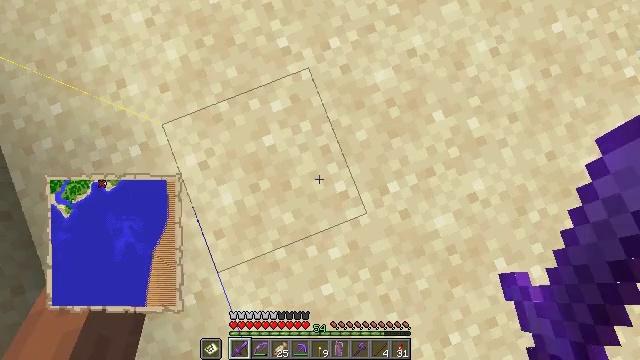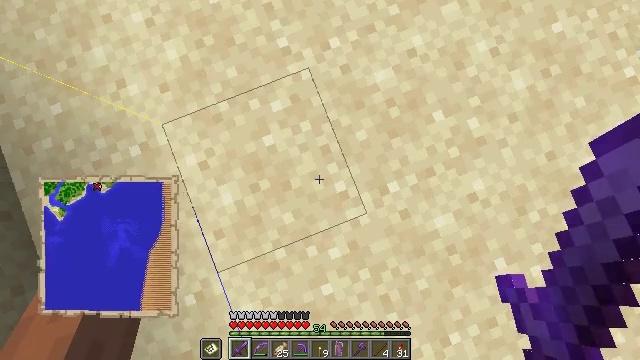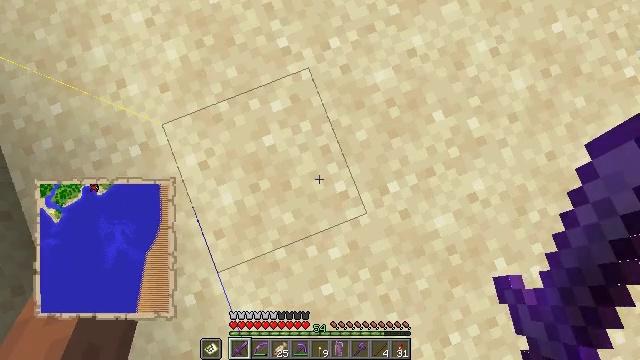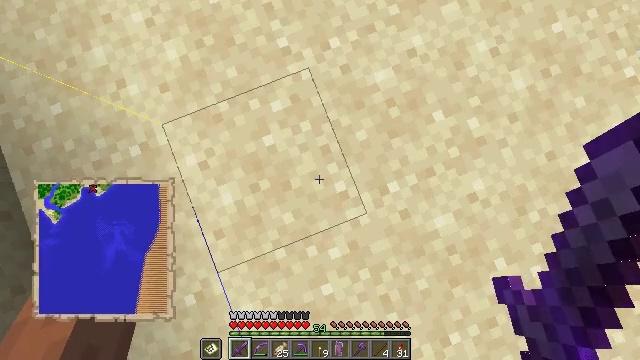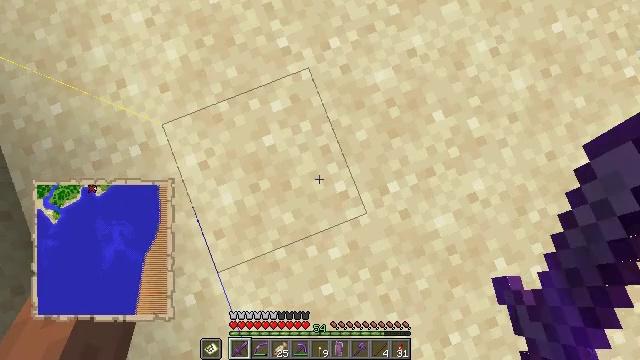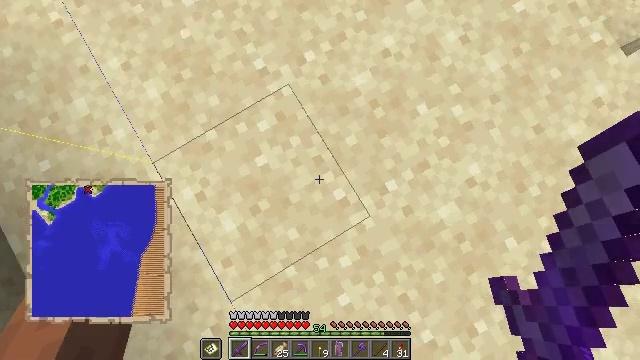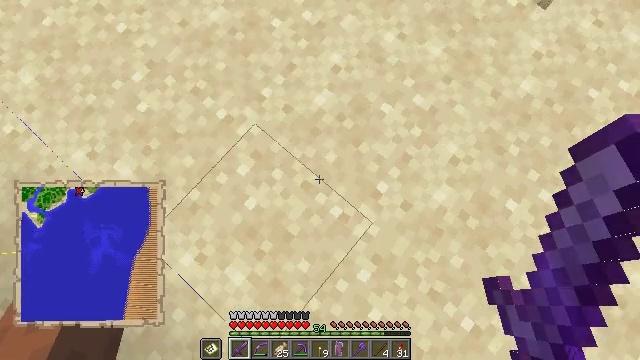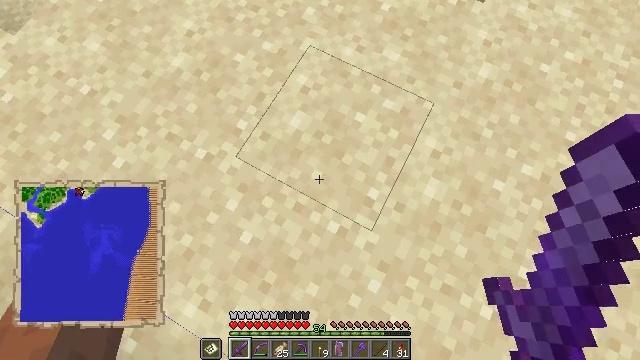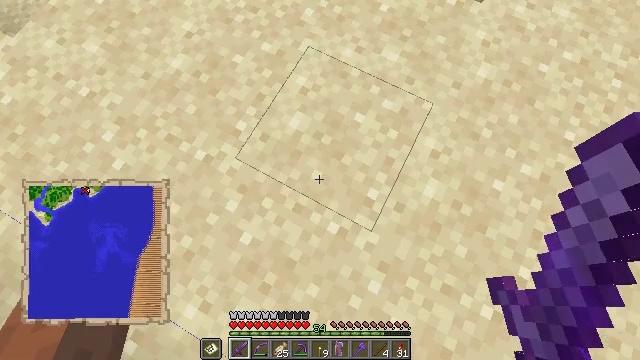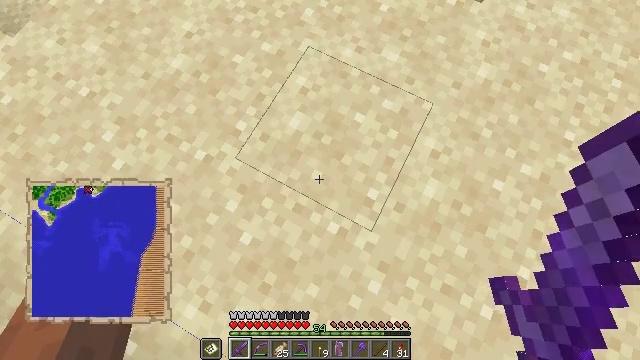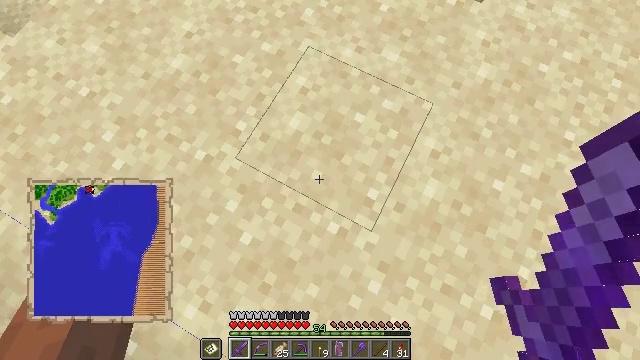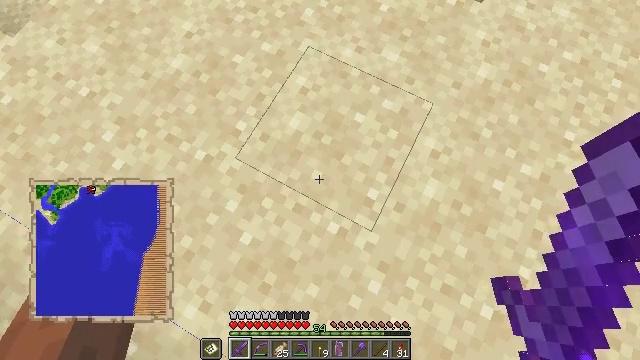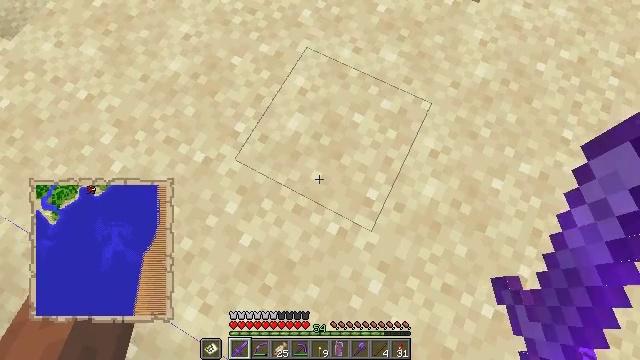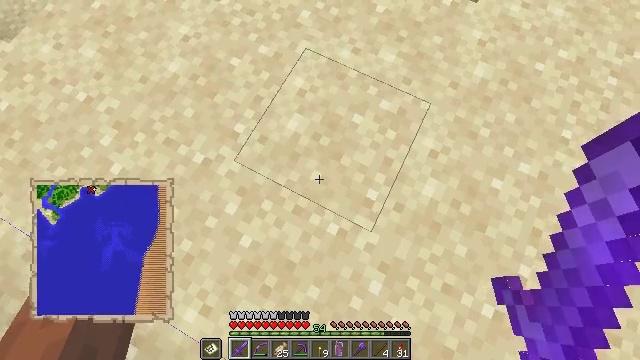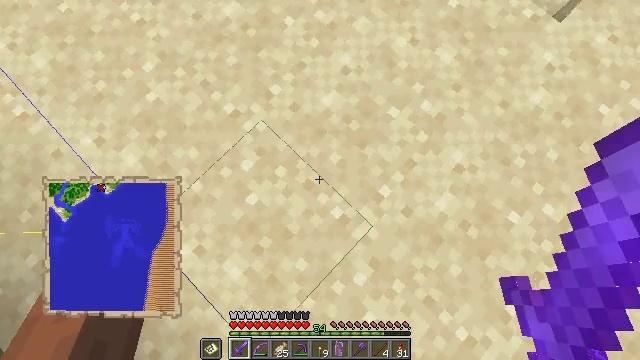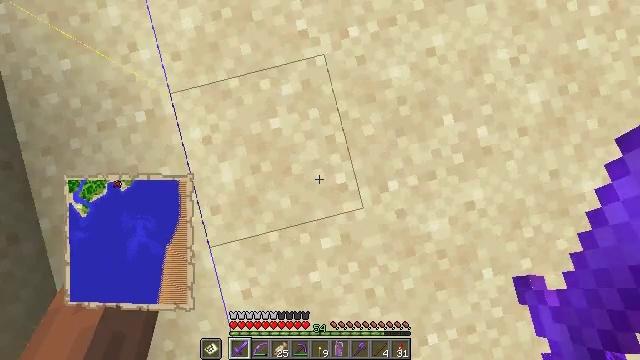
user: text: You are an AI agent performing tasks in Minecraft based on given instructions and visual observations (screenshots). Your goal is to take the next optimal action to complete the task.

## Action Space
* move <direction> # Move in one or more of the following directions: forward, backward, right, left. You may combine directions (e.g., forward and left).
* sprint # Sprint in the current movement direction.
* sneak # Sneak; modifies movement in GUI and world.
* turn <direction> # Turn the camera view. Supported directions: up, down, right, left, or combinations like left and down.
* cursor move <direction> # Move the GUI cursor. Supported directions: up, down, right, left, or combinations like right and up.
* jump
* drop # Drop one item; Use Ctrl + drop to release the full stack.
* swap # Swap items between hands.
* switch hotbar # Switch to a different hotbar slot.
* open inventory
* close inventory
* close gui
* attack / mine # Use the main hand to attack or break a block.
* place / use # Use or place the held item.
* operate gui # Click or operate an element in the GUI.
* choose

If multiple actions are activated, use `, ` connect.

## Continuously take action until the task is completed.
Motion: motion action
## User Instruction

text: Dig up some sand.
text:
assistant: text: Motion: no_op
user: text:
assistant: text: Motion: no_op
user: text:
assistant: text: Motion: no_op
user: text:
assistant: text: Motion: no_op
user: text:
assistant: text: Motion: turn right and up
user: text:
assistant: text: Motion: turn right and up
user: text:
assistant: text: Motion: turn right and up
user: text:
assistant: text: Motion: no_op
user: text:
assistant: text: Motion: no_op
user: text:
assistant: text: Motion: no_op
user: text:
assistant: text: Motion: no_op
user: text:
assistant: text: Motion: no_op
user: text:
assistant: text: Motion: no_op
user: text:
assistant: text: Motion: turn left and down
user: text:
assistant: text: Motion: turn left and down
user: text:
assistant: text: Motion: turn left and down
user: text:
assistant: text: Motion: turn left and up
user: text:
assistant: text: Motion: no_op
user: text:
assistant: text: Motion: no_op
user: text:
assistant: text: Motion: no_op
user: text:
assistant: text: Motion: no_op
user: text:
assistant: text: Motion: no_op
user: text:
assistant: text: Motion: no_op
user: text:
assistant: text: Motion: no_op
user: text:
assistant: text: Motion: turn right and up
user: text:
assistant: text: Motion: move left, turn right and up
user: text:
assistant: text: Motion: move left
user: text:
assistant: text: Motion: move left, turn right
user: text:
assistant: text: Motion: turn right
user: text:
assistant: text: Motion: no_op